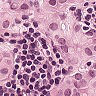
Metastatic tissue present: yes